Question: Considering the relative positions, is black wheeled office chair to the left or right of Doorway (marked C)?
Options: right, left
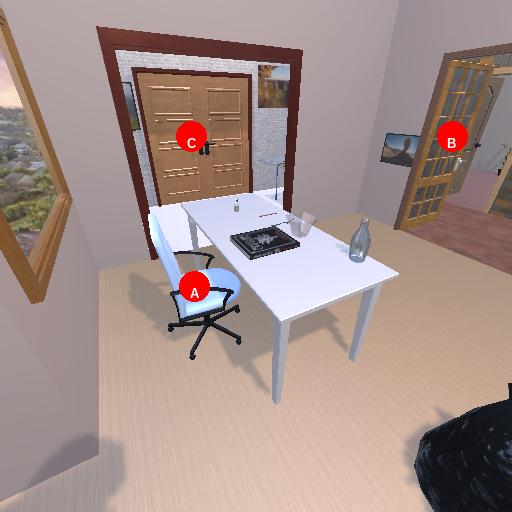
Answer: right